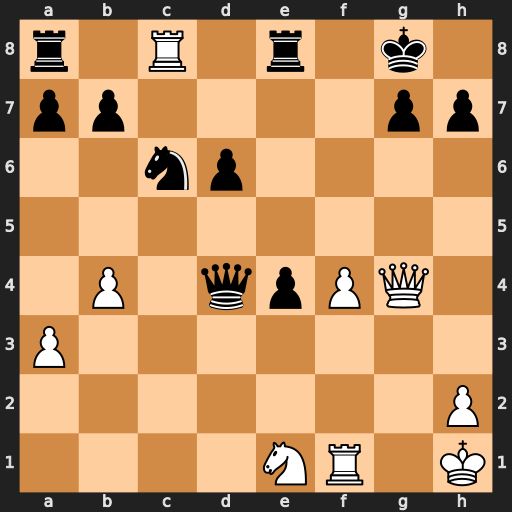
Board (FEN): r1R1r1k1/pp4pp/2np4/8/1P1qpPQ1/P7/7P/4NR1K
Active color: w
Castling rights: -
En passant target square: -
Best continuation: Qe6+ Kf8 Qxe8#